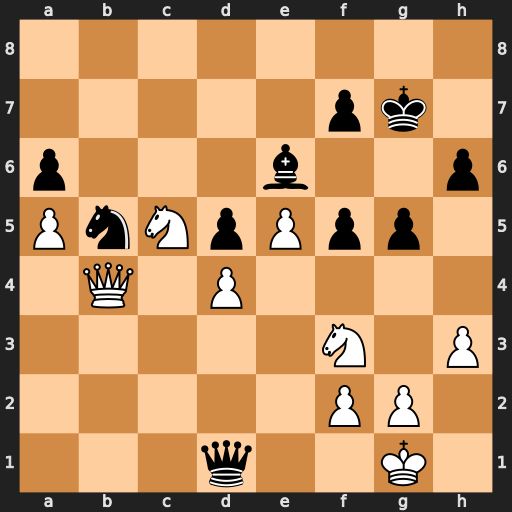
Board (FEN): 8/5pk1/p3b2p/PnNpPpp1/1Q1P4/5N1P/5PP1/3q2K1
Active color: w
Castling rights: -
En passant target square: -
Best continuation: Kh2 Qc1 Nxe6+ fxe6 Qe7+